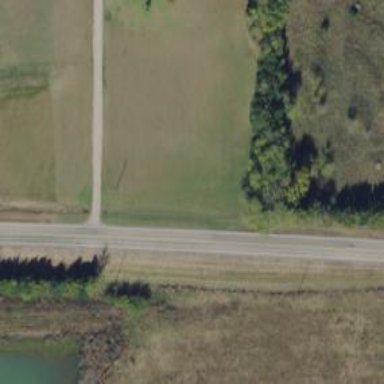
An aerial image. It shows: Secondary road.